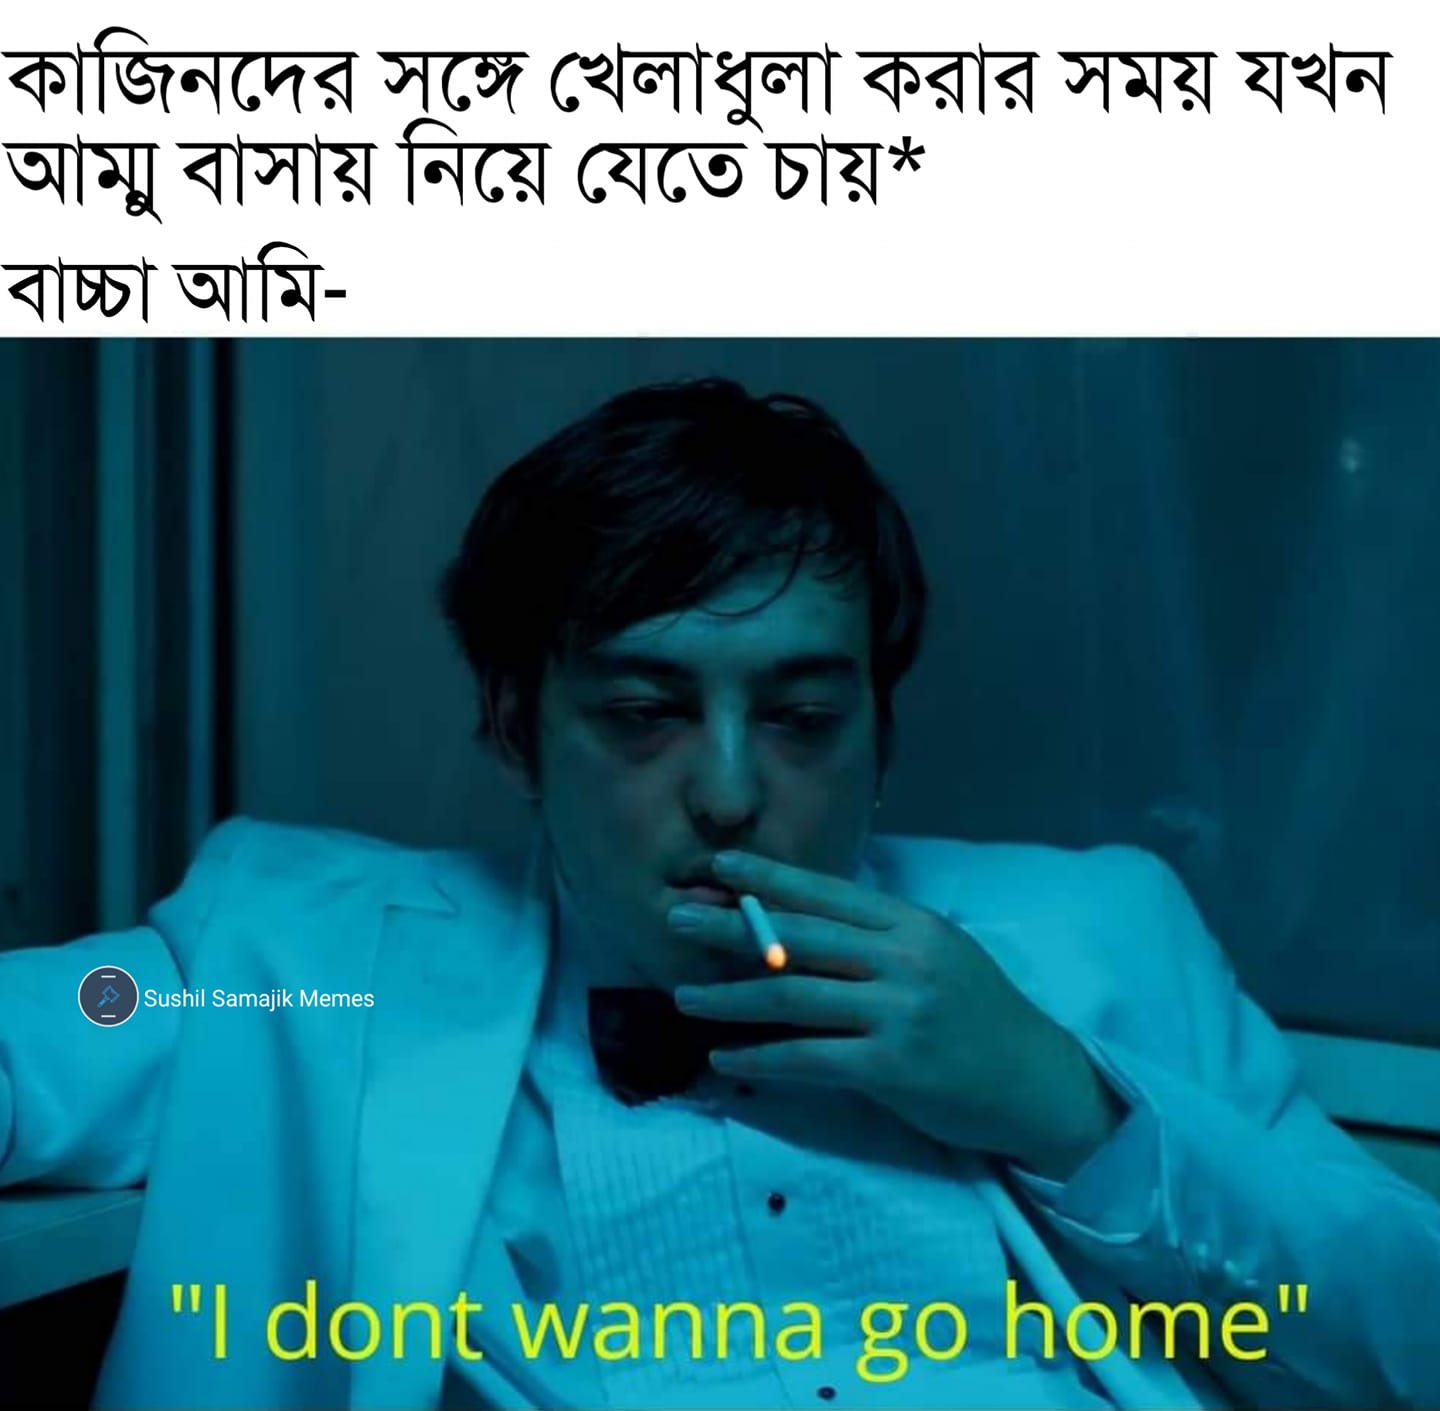
Caption: কাজিনদের সঙ্গে খেলাধুলা করার সময় যখন আম্মু বাসায় নিয়ে যেতে চায় *    " I dont wanna go home "
Label: non-hate